Interaction volume radius: 10 \u00c5
Interaction volume height: 10 \u00c5
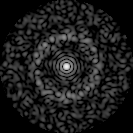
Disorder parameter: 0.834